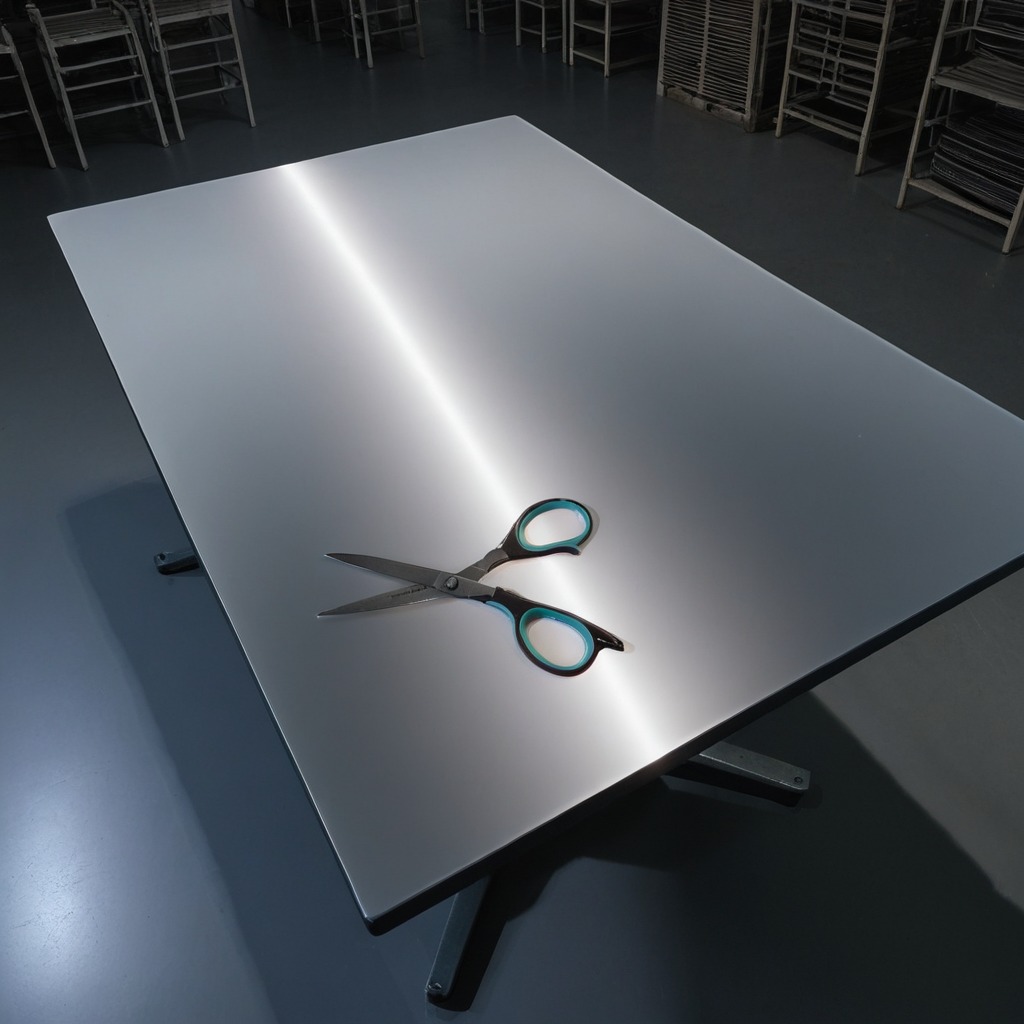
A scissor is lying on the tabletop.